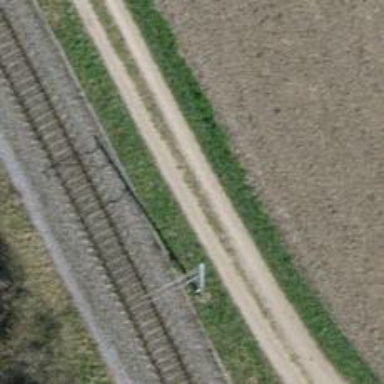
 classified as grade2 track. Suitable for agricultural vehicles like agricultural motorcars."